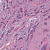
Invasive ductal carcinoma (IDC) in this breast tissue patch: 1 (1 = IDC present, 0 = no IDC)